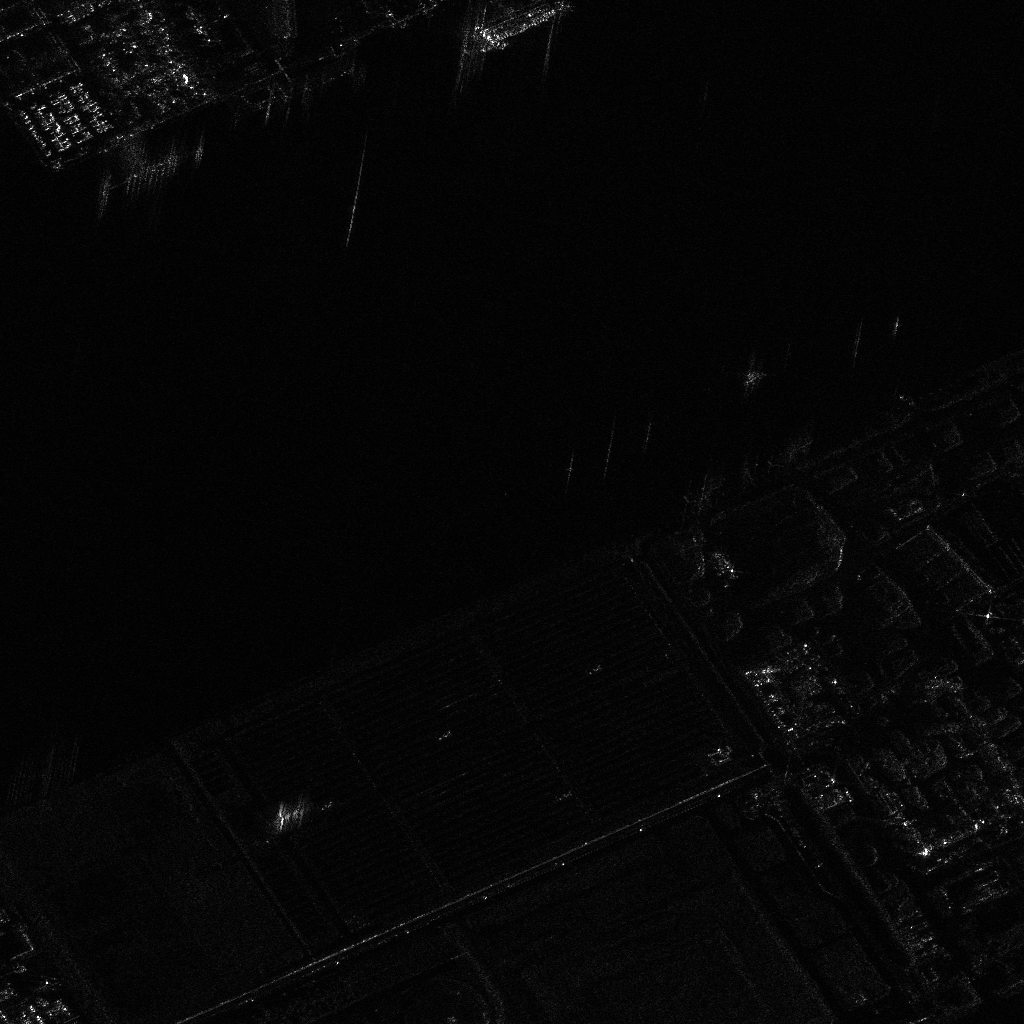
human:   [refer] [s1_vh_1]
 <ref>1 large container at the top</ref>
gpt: <box>[[49, -2, 51, 7, 68]]</box>